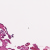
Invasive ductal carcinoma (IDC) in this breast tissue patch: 0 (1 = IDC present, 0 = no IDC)